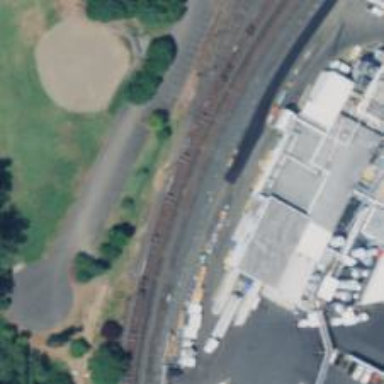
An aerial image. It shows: Railway siding with rails.